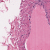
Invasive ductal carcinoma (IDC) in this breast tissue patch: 0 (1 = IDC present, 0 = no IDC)